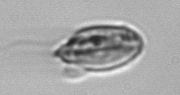
Label: Katodinium_or_Torodinium